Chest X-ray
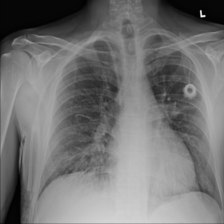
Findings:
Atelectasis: negative
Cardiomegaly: negative
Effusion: negative
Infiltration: negative
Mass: negative
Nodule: negative
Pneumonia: negative
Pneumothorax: negative
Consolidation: negative
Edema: negative
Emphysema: negative
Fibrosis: negative
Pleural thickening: negative
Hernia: negative